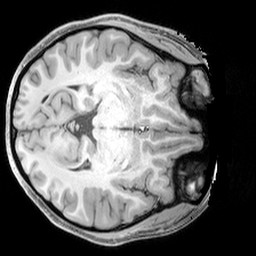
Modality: T1w
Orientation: axial